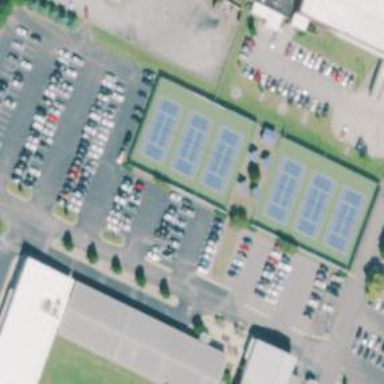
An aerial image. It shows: Tennis court on the leisure land pitch.